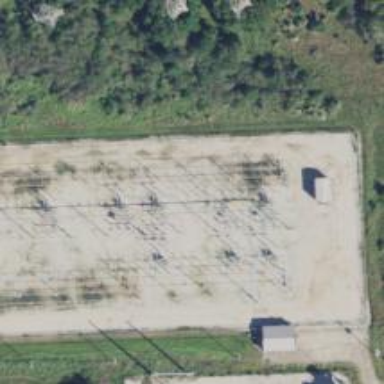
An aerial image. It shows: Switch used for power control.